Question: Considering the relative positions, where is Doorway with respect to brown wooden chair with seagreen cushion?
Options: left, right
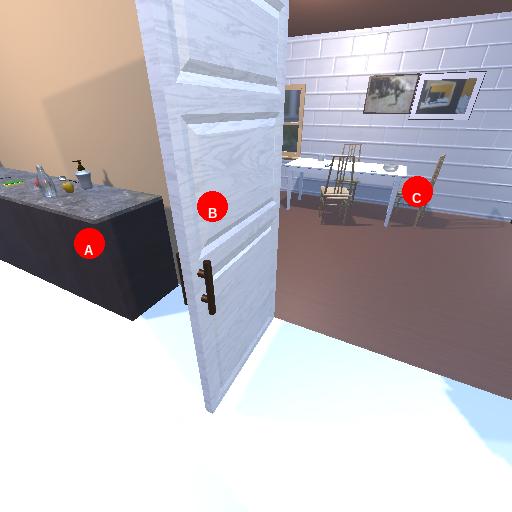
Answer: left